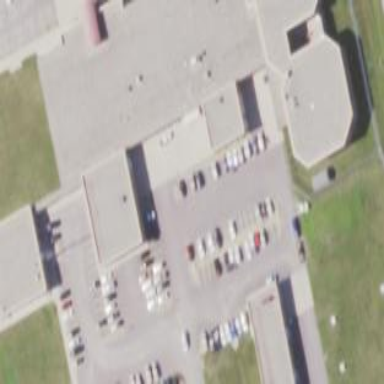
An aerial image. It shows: Public building.